Question: To study Gradle I am using the book 'Gradle in action'.
There was an example of dependency definition.
'''
dependencies {
compile group: 'org.apache.commons', name: 'commons-lang3', version: '3.1'
}
'''
But when I do in console 'gradle build' I've got an error

What is the problem? My whole '.gradle' file looks like this
'''
apply plugin: 'java'
dependencies {
compile group: 'org.apache.commons', name: 'commons-lang3', version: '3.1'
}
'''
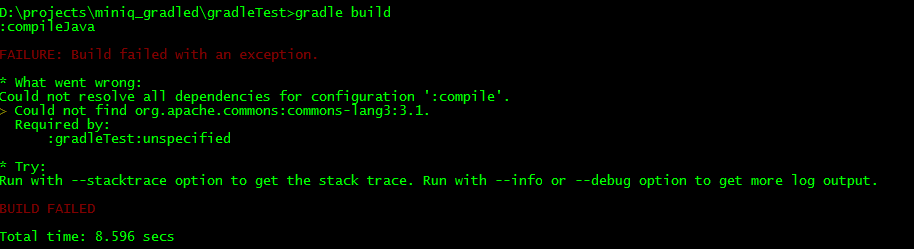
Answer: You did not tell Gradle where to find commons-lang3 library. Easy fix is to add the following to your build script:
'''
repositories {
mavenCentral()
}
'''
Of course you can find this piece of information in documentation - <URL>